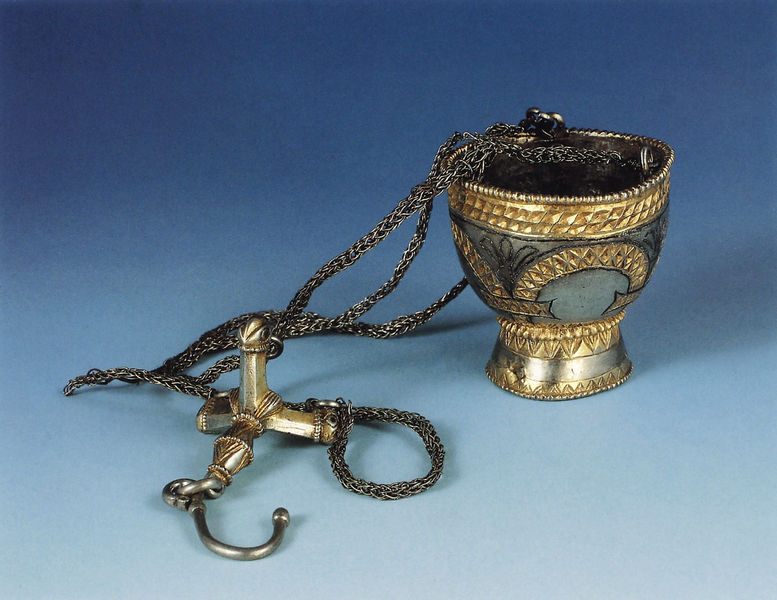
Titel: Räuchergefäß aus der Quelle der Cetina
Institution: Split, Muzej Hrvatskih Arheoloskih Spomenika
Schlagwörter: grün, schmuck, muster, ornament, silber, kirche, gold, kelch, drei, rund, krug, skulptur, bogen, kette, rand, seile, ornamente, metall, bronze, griff, penis, gefäß, haken, vergoldet, religion, dom, ketten, bier, kunst, lilie, messe, weihrauch, weihrauchfass, aufhängen, objekt, metal, sakral, wertvoll, liturgie, kessel, schmiede, henkelkrug, pyxis, aufhängung, schwengel, aufhänger, räuchergefäss, lithurgie, harken, rauchfass, kunt, messdienst, hrgold